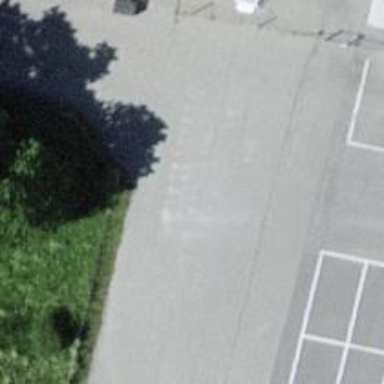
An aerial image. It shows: Parking aisle designated as service road.